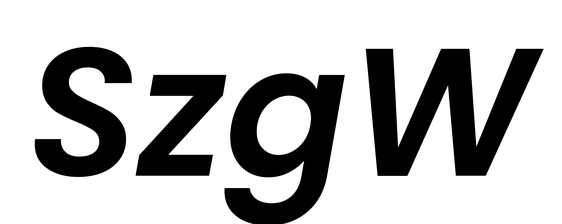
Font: Poppins-SemiBoldItalic